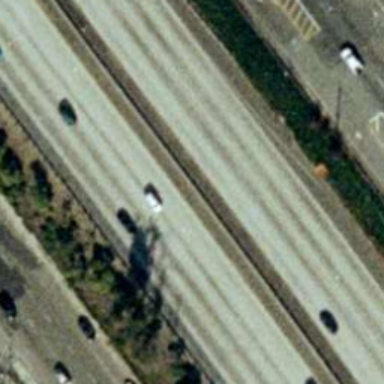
There are two straight freeways closed to each other .